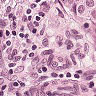
Metastatic tissue present: yes